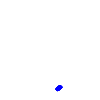
Particle: electron